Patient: sex F, age 44
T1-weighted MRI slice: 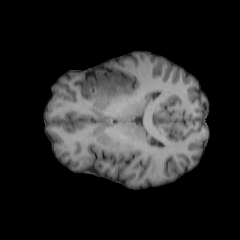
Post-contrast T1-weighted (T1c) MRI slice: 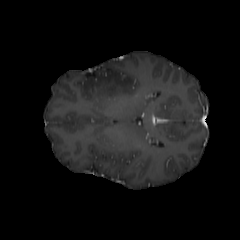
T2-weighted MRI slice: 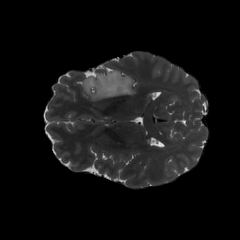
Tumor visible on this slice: yes
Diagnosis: Oligodendroglioma, IDH-mutant, 1p/19q-codeleted
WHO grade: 2